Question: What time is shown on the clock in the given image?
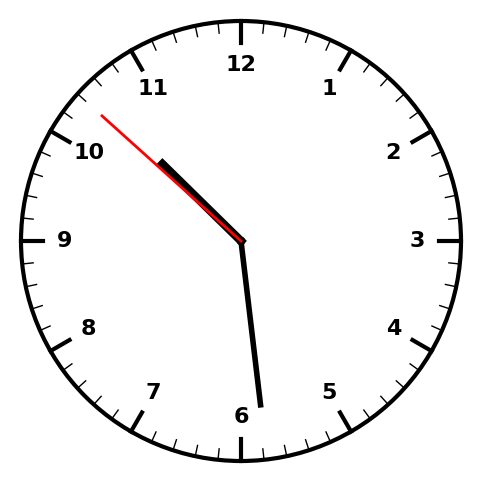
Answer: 10:28:52